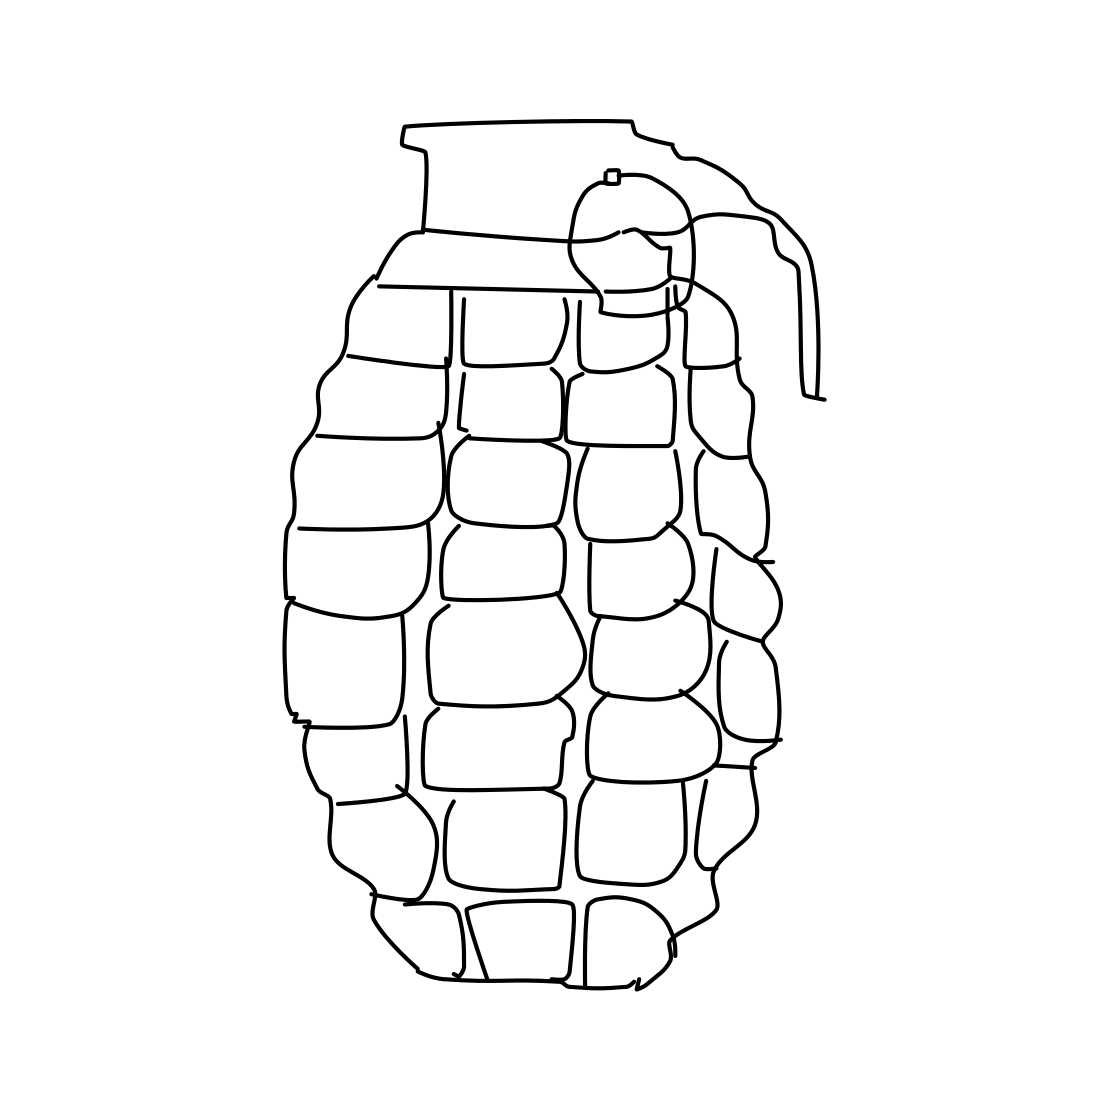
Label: grenade